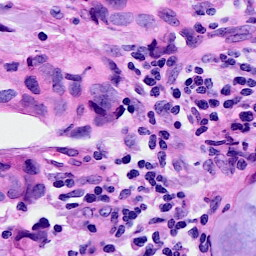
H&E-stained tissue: Breast